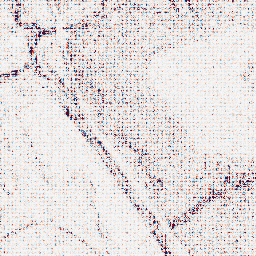
Category: wavelet
Decomposition family: wavelet_dwt
Decomposition parameters: wavelet: sym4
level: 1
Upsampling method: sinc_blackman
Upsampling parameters: scale: 4
kernel_size: 4
Upsampling scale: 4